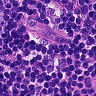
Metastatic tissue present: no